Aerial crown-view tile of a tropical tree (Barro Colorado Island, Panama), acquired 20250818:
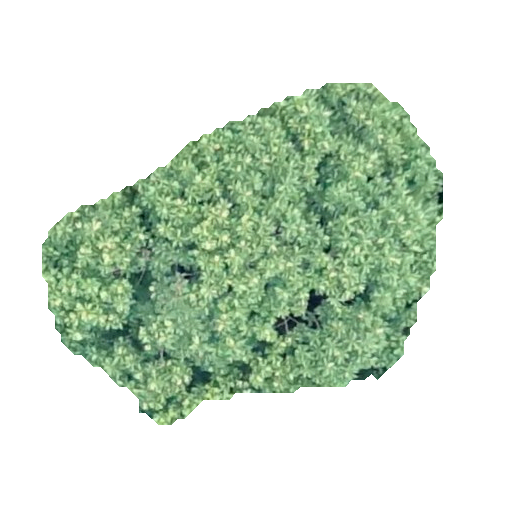
Species: Dipteryx oleifera
GBIF accepted scientific name: Dipteryx oleifera
Crown area: 133.543 m²